Question: I have a login screen, and after auth, I have a tab bar controller with navigation controllers for each views, which I want to present.

Here is the code I use
'''
UIStoryboard *storyboard = [UIStoryboard storyboardWithName:@"MainStoryboard" bundle:nil];
UITabBarController *obj=[storyboard instantiateViewControllerWithIdentifier:@"tabBar"];
self.navigationController.navigationBarHidden=NO;
[self.navigationController pushViewController:obj animated:YES];
'''
Problem is The tab bar is not showing. Also, how can I specify to show the second view in the tabbar controller if I needed to?
I am using storyboard.
thanks for any help.
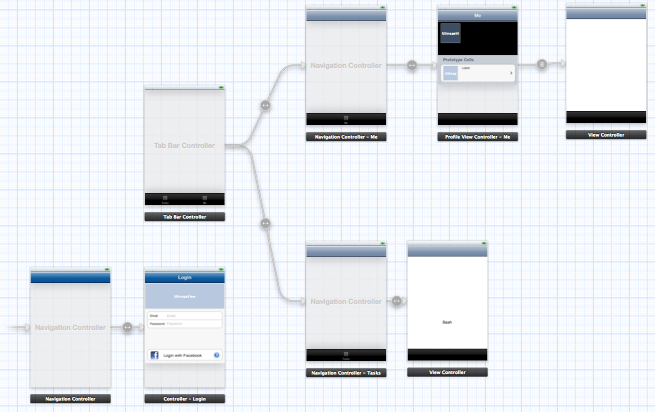
Answer: Instead of 'pushViewController', do a '[self presentViewController:(UIViewController *) animated:(BOOL) completion:^(void)completion]'
This will show the new view controller as full screen.
You can also create a named segue from the login screen to the tab controller with a modal transition style. You could then call '[self perfromSegueWithIdentifier:@"YOUR SEGUE NAME" sender:nil];'
To load the 2nd tab in the tab bar, you can do
'''
[self.tabBarController setSelectedIndex:1]
'''
to select the 2nd tab.